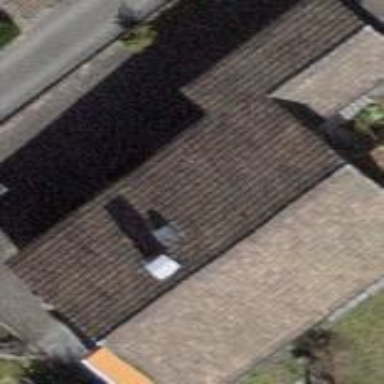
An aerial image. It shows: Detached building.